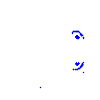
Particle: pion